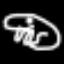
Label: frog